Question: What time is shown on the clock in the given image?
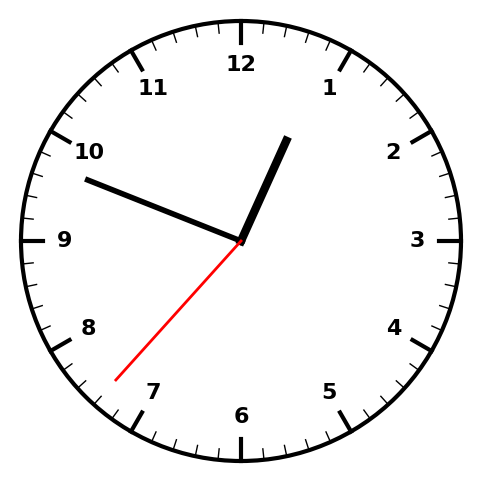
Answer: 12:48:37